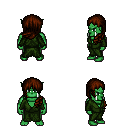
a pixel art fantasy rpg character, male body template, orc, green skin, green robe, white pants, brown left-swept hairstyle, four views (front, back, left, right), 2x2 character sprite sheet, small pixel art, hard edges, no anti-aliasing